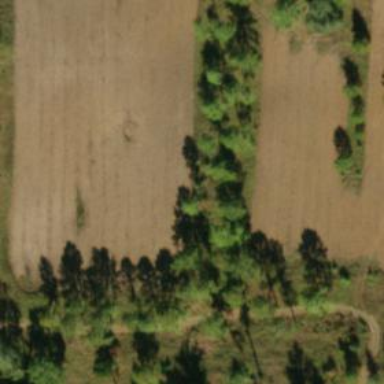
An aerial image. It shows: Orchard.